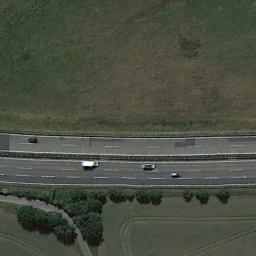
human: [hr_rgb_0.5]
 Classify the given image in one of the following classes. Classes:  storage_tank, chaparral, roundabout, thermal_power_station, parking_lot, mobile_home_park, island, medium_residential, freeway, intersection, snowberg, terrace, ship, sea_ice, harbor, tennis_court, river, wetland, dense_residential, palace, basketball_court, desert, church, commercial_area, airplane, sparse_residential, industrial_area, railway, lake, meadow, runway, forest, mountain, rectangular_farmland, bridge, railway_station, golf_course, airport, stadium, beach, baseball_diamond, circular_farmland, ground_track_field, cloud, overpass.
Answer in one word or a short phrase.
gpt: freeway